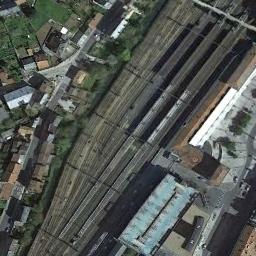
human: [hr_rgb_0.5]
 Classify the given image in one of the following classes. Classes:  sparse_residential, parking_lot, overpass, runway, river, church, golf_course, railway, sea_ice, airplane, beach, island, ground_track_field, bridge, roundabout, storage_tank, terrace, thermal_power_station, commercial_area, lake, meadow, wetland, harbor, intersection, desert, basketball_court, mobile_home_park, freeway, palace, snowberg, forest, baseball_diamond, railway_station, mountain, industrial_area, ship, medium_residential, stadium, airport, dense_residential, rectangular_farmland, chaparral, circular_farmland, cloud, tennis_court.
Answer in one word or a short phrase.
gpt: railway_station